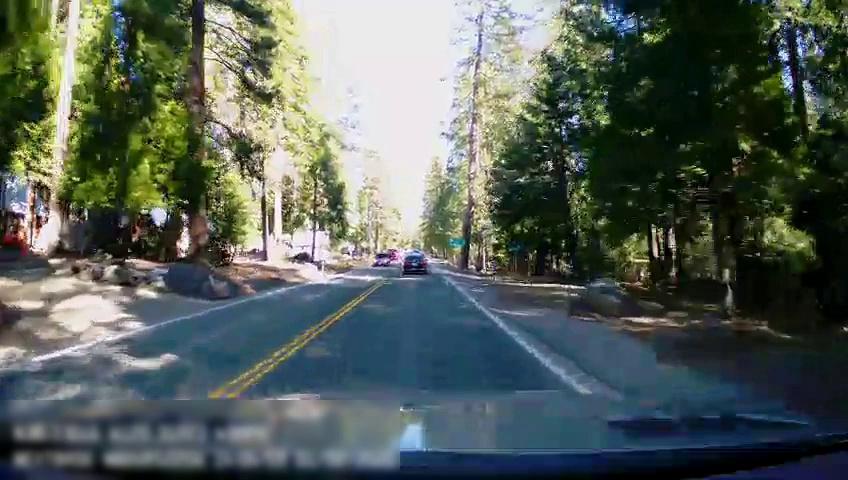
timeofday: Day
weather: Sunny
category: Drivable Space
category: Vehicles | Car
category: Vehicles | Car
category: Lanes | Opposite Lane
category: Lanes | Opposite Lane
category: Lanes | Current Lane
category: Lanes | Current Lane
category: Traffic | Signs